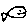
Label: fish